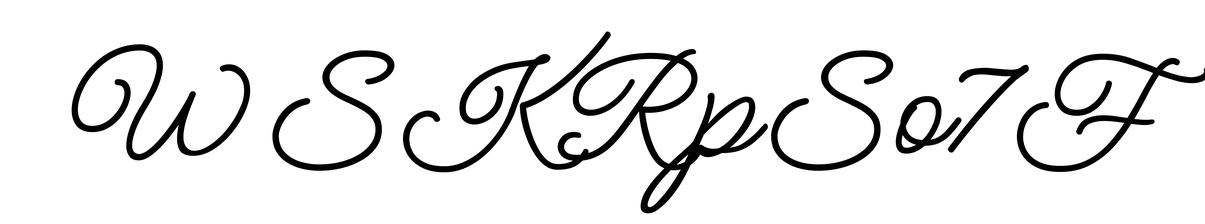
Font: MeowScript-Regular